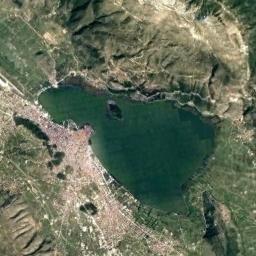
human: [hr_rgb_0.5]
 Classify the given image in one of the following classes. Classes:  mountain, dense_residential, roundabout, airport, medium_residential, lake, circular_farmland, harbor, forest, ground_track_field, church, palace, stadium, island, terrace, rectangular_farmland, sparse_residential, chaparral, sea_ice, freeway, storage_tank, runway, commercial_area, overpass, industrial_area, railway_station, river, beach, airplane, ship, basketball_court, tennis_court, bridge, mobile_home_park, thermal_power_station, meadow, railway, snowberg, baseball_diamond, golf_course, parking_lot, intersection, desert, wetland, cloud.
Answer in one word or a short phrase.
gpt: lake